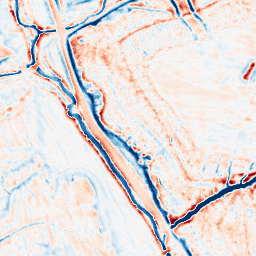
Category: edge_preserving
Decomposition family: bilateral
Decomposition parameters: d: 15
sigma_color: 25
sigma_space: 150
Upsampling method: cubic_catmull_rom
Upsampling parameters: scale: 8
Upsampling scale: 8